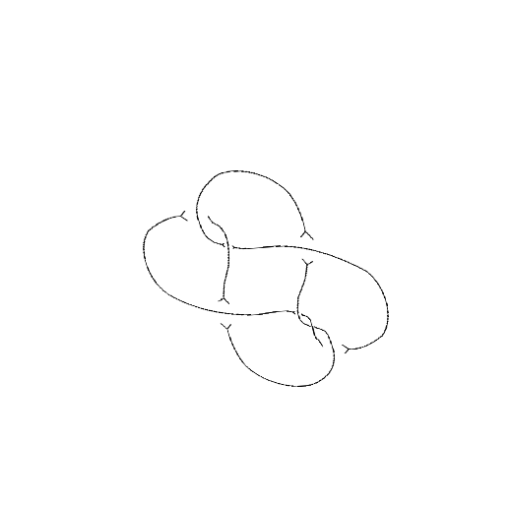
Crossing number: 7